Aerial crown-view tile of a tropical tree (Barro Colorado Island, Panama), acquired 20240918:
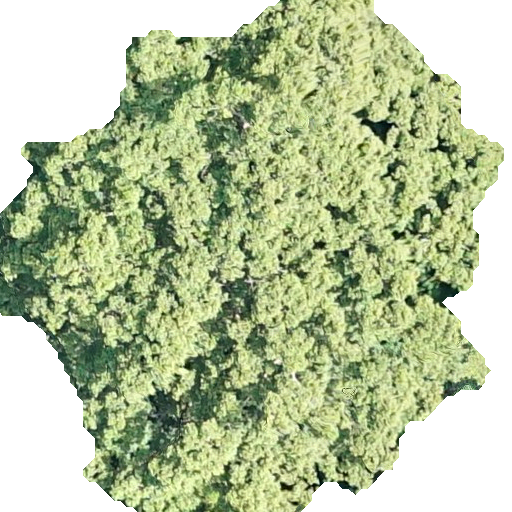
Species: Brosimum alicastrum
GBIF accepted scientific name: Brosimum alicastrum
Crown area: 302.883 m²